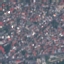
Label: Residential